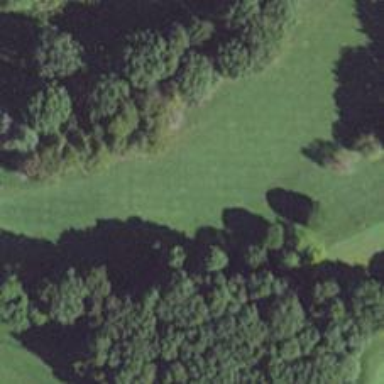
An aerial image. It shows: Golf hole.